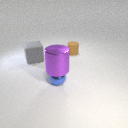
small blue metal sphere in front of large gray rubber cube